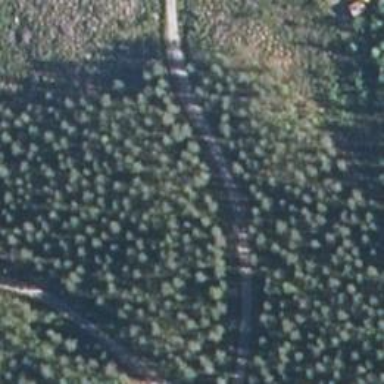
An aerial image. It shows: Unclassified road.